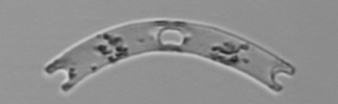
Label: Eucampia